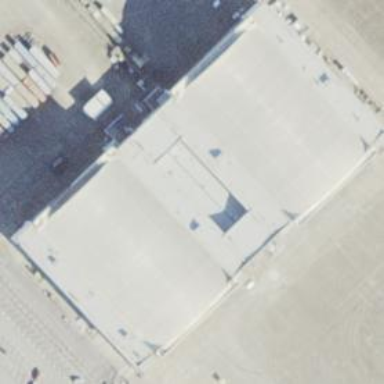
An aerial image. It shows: Hangar building at airport.